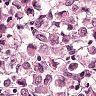
Metastatic tissue present: yes